Interaction volume radius: 5 \u00c5
Interaction volume height: 40 \u00c5
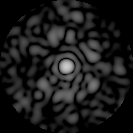
Disorder parameter: 0.841